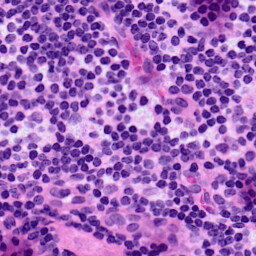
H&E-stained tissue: LymphNode